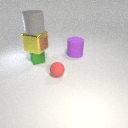
small green metal cube behind small red rubber sphere